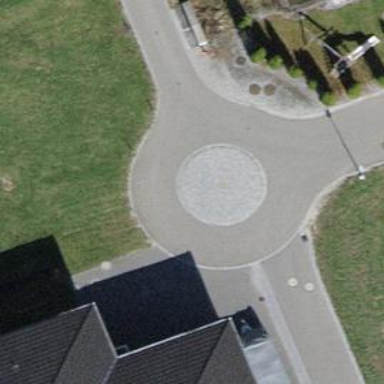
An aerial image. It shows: Residential road that intersects with roundabout.